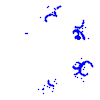
Particle: proton